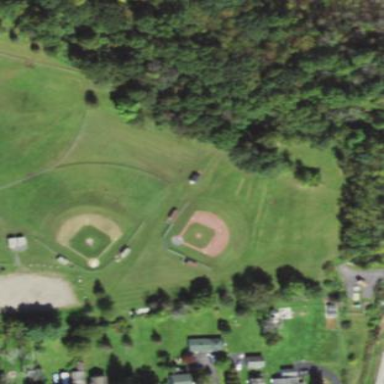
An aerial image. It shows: Baseball pitch for leisure and sports activities.